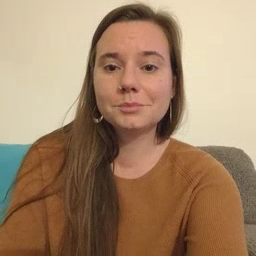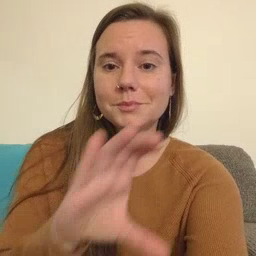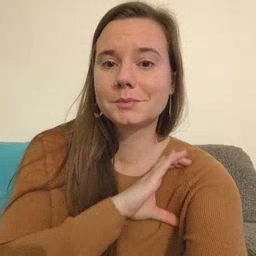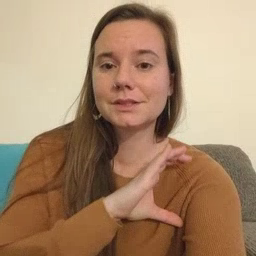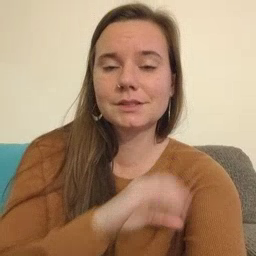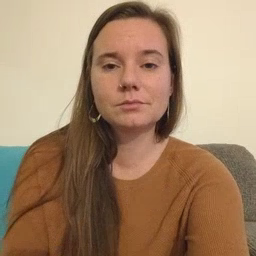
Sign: police